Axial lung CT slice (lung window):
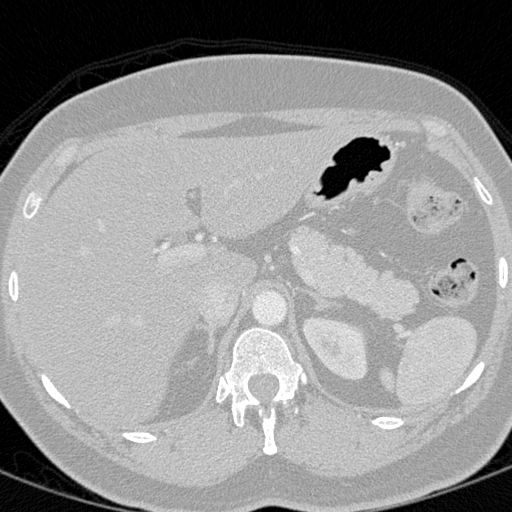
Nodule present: no